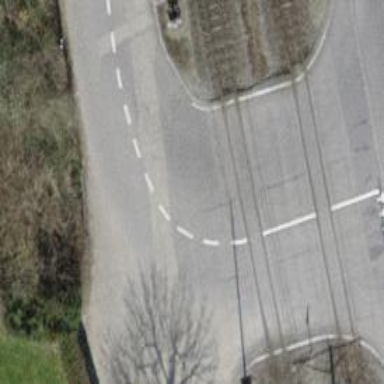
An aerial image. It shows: Road with traffic signals.